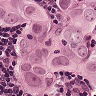
Metastatic tissue present: yes